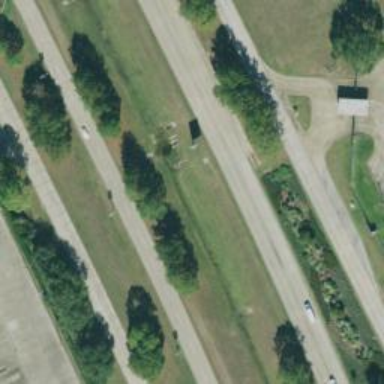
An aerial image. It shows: Trunk highway with expressway features.